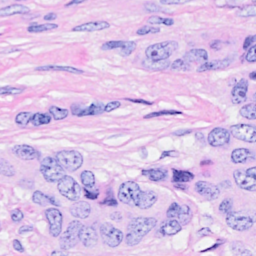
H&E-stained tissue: Breast